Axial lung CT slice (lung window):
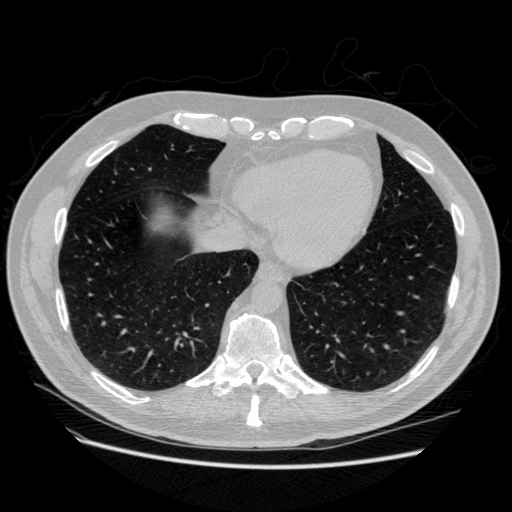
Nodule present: no